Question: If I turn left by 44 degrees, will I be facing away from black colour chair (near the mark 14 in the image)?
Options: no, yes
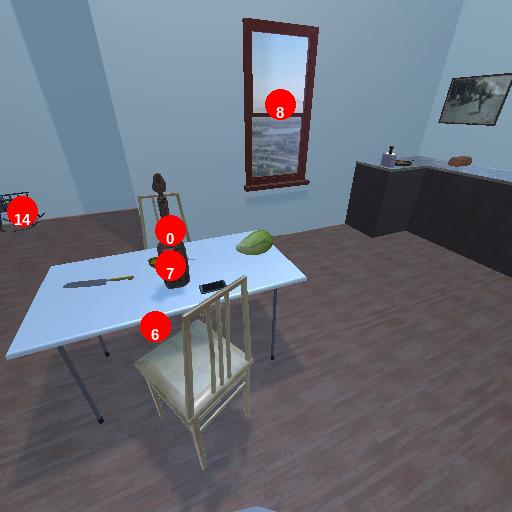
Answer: no